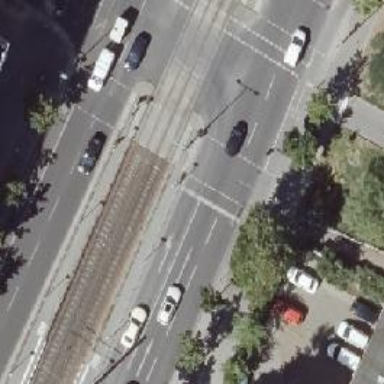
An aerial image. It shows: Road with traffic signals.